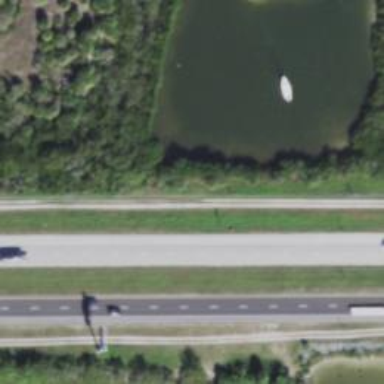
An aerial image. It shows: Asphalt motorway.